Question: I came across this picture, and someone had commented that there's a problem with the diagram, but I am not sure what it is.
Here's the picture: (<URL>

Now the tree looks alright to me but the heap creates some doubt.
I know in binary heap, if the root has two children, then the left child must have it's two children before we can proceed on to the right child. Is it the case with n-ary heap also. That is, since the root has four children, then the first child should have had it's four children, before we move on to the next child.
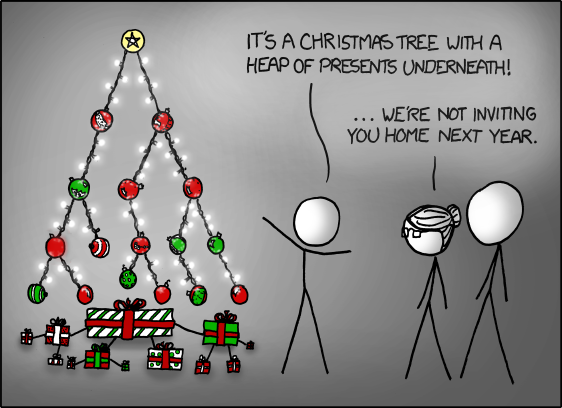
Answer: In general, a structure is a heap if it satisfies heap condition - therefore this heap is ok, because it does satisfy it.
If we're looking for some concrete heap, I guess that pairing heap would be ok.